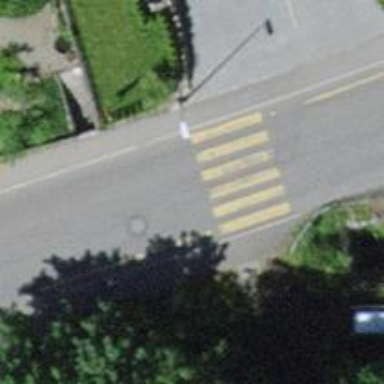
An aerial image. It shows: Uncontrolled zebra crossing on the road.